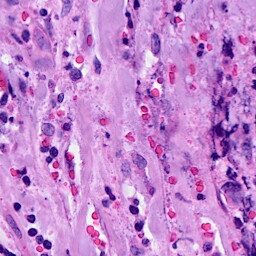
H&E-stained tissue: Breast